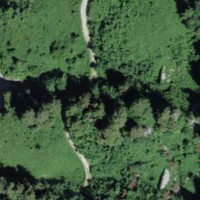
EUNIS habitat code: 44
Species observed at this site:
Carduus personata